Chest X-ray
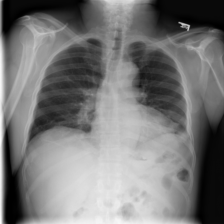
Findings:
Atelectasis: positive
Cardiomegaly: negative
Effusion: negative
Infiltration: negative
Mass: negative
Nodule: negative
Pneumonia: negative
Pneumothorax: negative
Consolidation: negative
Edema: negative
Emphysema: negative
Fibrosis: negative
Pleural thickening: negative
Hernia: negative